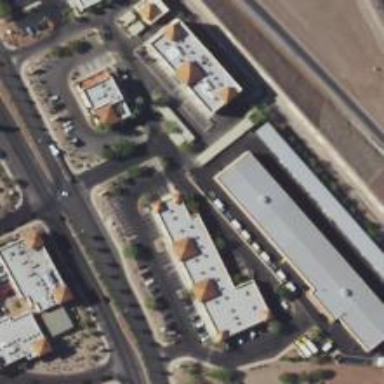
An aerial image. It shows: Commercial area.